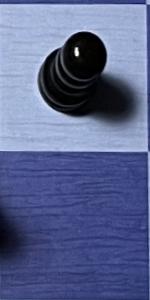
Label: Empty